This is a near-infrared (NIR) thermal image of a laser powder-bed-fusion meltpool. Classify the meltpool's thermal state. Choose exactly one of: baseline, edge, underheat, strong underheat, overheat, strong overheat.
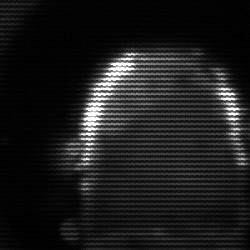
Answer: baseline